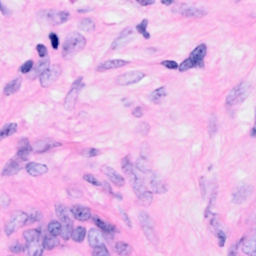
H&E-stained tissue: Breast